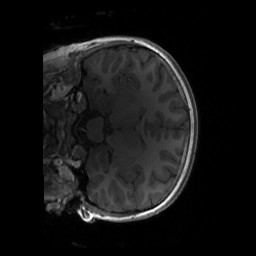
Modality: T1w
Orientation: coronal
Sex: female
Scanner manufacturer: siemens
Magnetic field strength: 3 T
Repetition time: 1.9 s
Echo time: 0.00243 s